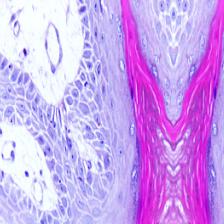
Diagnosis: OSCC